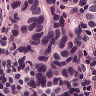
Metastatic tissue present: yes